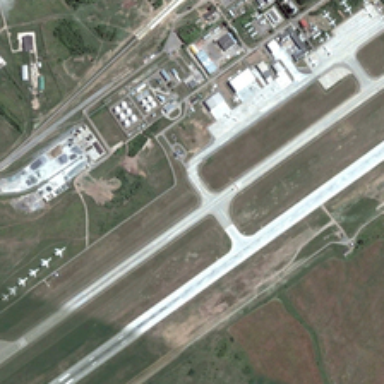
Many planes are parked in an airport near several runways and some green trees .